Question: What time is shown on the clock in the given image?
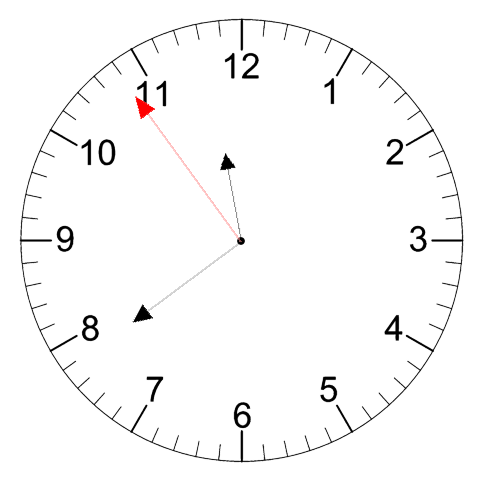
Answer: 11:38:54